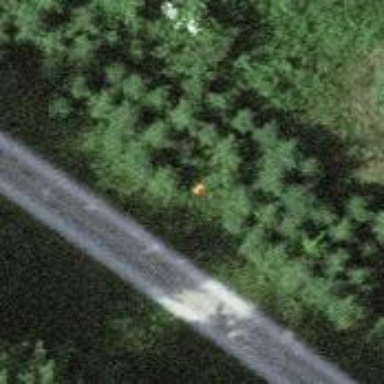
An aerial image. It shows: Orange aerial marker supported by pole.